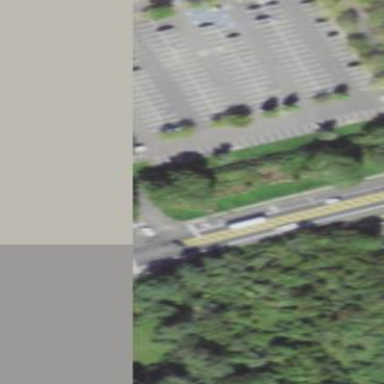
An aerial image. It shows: Parking area with asphalt surface.